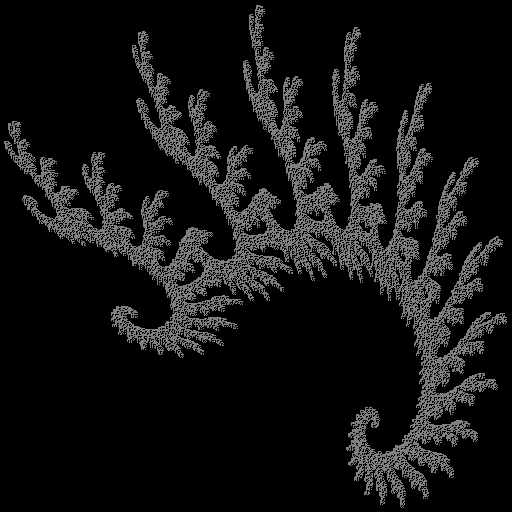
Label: grassfern